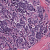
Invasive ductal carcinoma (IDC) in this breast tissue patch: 1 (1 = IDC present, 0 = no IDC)